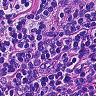
Metastatic tissue present: no